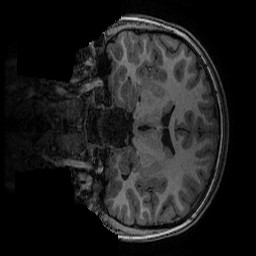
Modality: T1w
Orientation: coronal
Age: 10
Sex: male
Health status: ill
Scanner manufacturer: ge
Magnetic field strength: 3 T
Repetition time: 0.007664 s
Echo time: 0.00342 s